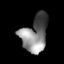
Tissue: lung
Cell type: Epithelial cells
Senescence score: 0.2424
Nuclear area (px): 893
Mean DAPI intensity: 125.652